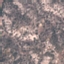
Land use / land cover: HerbaceousVegetation